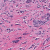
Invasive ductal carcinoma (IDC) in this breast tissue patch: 1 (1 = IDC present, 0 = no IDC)